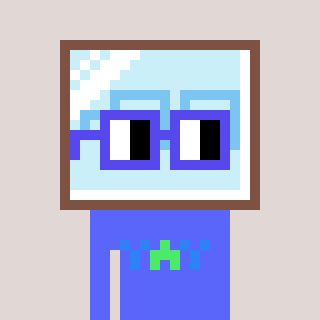
a pixel art character with square blue glasses, a mirror-shaped head and a purple-colored body on a warm background